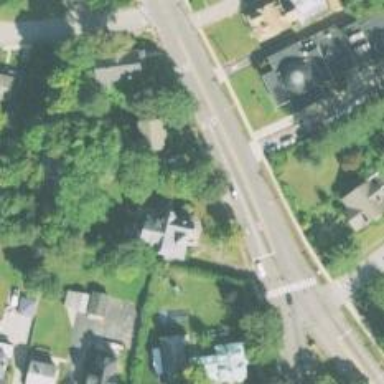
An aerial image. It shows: Residential driveway designated as service road.